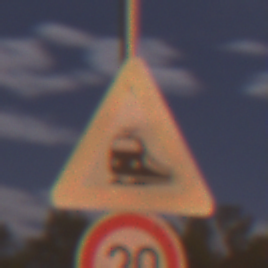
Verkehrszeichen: Bahnuebergang
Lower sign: Geschwindigkeit20
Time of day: Night
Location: Outdoor (Suburban)
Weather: PartlyCloudy
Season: NotSpecified
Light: Artificial